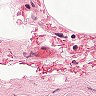
Metastatic tissue present: no